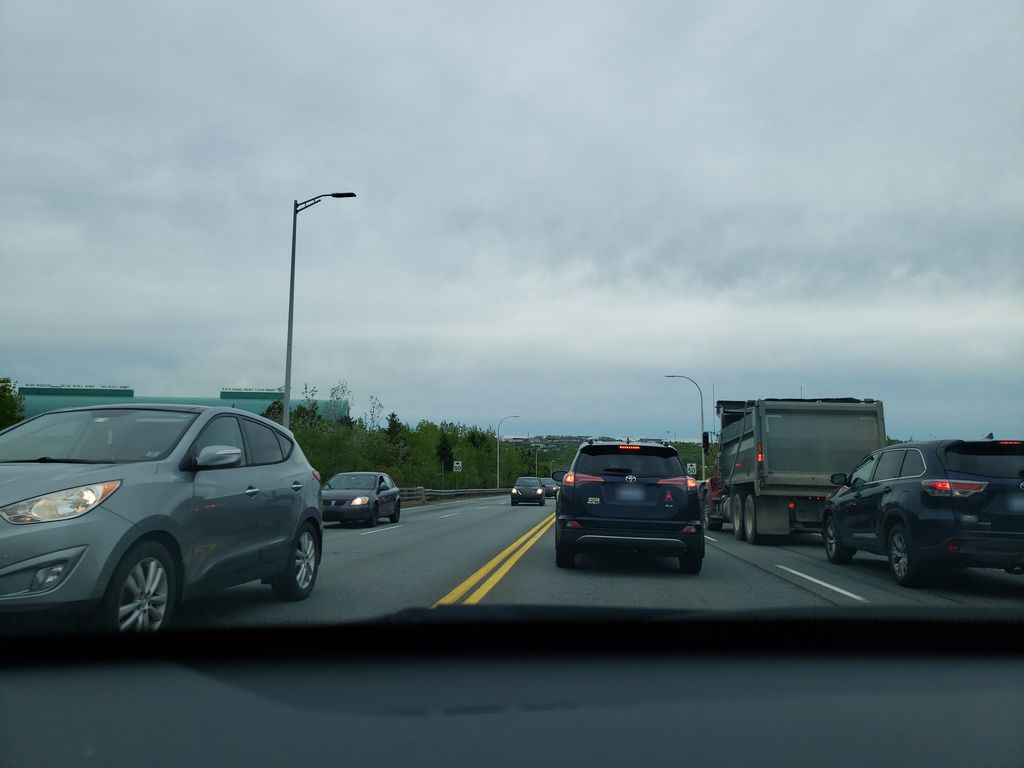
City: halifax